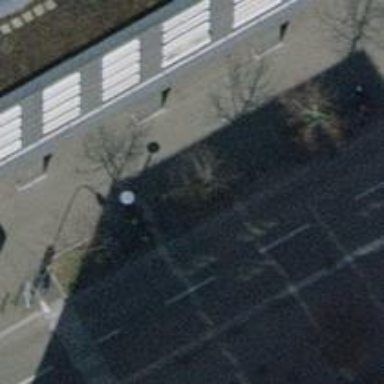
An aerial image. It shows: Bicycle parking area with bollards.